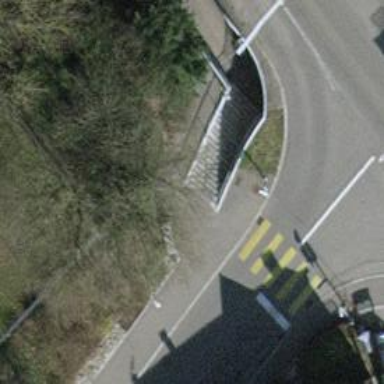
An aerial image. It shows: Set of steps on the road.